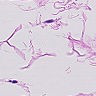
Metastatic tissue present: no